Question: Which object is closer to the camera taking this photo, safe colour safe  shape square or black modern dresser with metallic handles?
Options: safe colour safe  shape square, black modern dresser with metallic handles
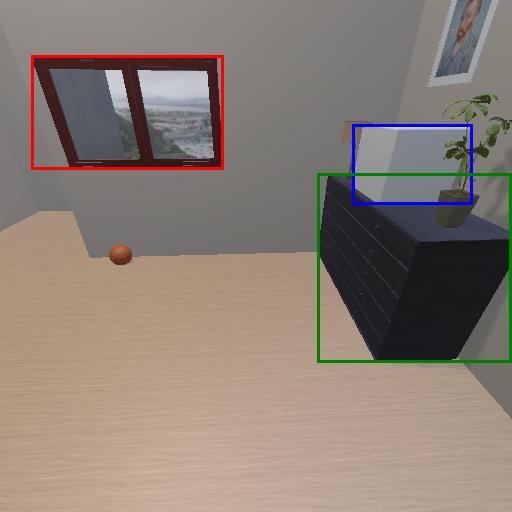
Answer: safe colour safe  shape square